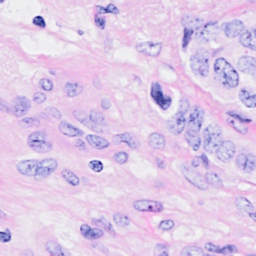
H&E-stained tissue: Breast